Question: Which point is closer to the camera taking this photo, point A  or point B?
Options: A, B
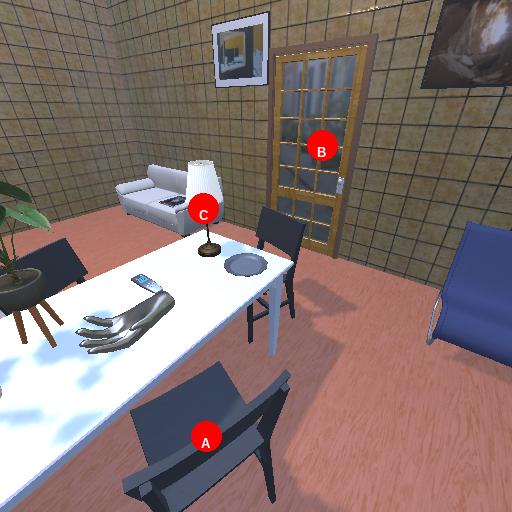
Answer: A